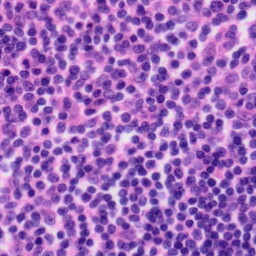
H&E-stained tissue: Tonsil